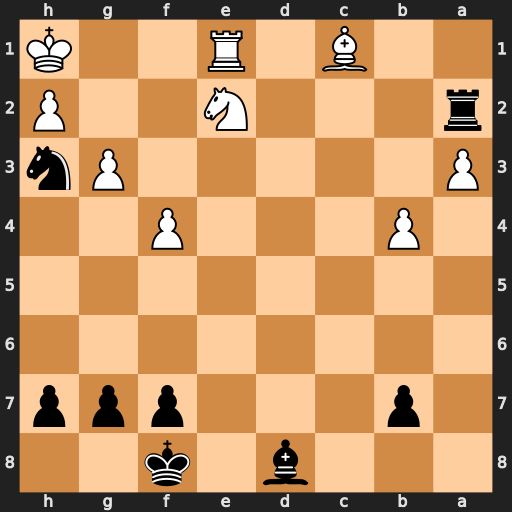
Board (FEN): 3b1k2/1p3ppp/8/8/1P3P2/P5Pn/r3N2P/2B1R2K
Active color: b
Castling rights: -
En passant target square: -
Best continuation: Bb6 Nc3 Nf2+ Kg2 Rc2 Ne2 Nd3 Kf1 Nxe1